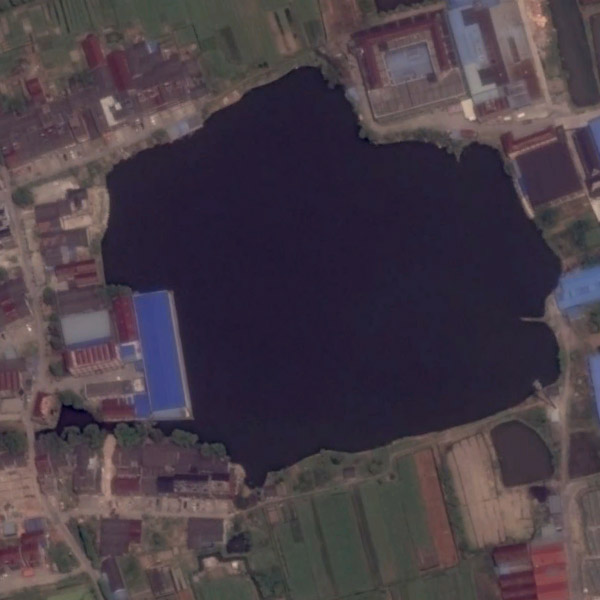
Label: Pond